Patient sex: M
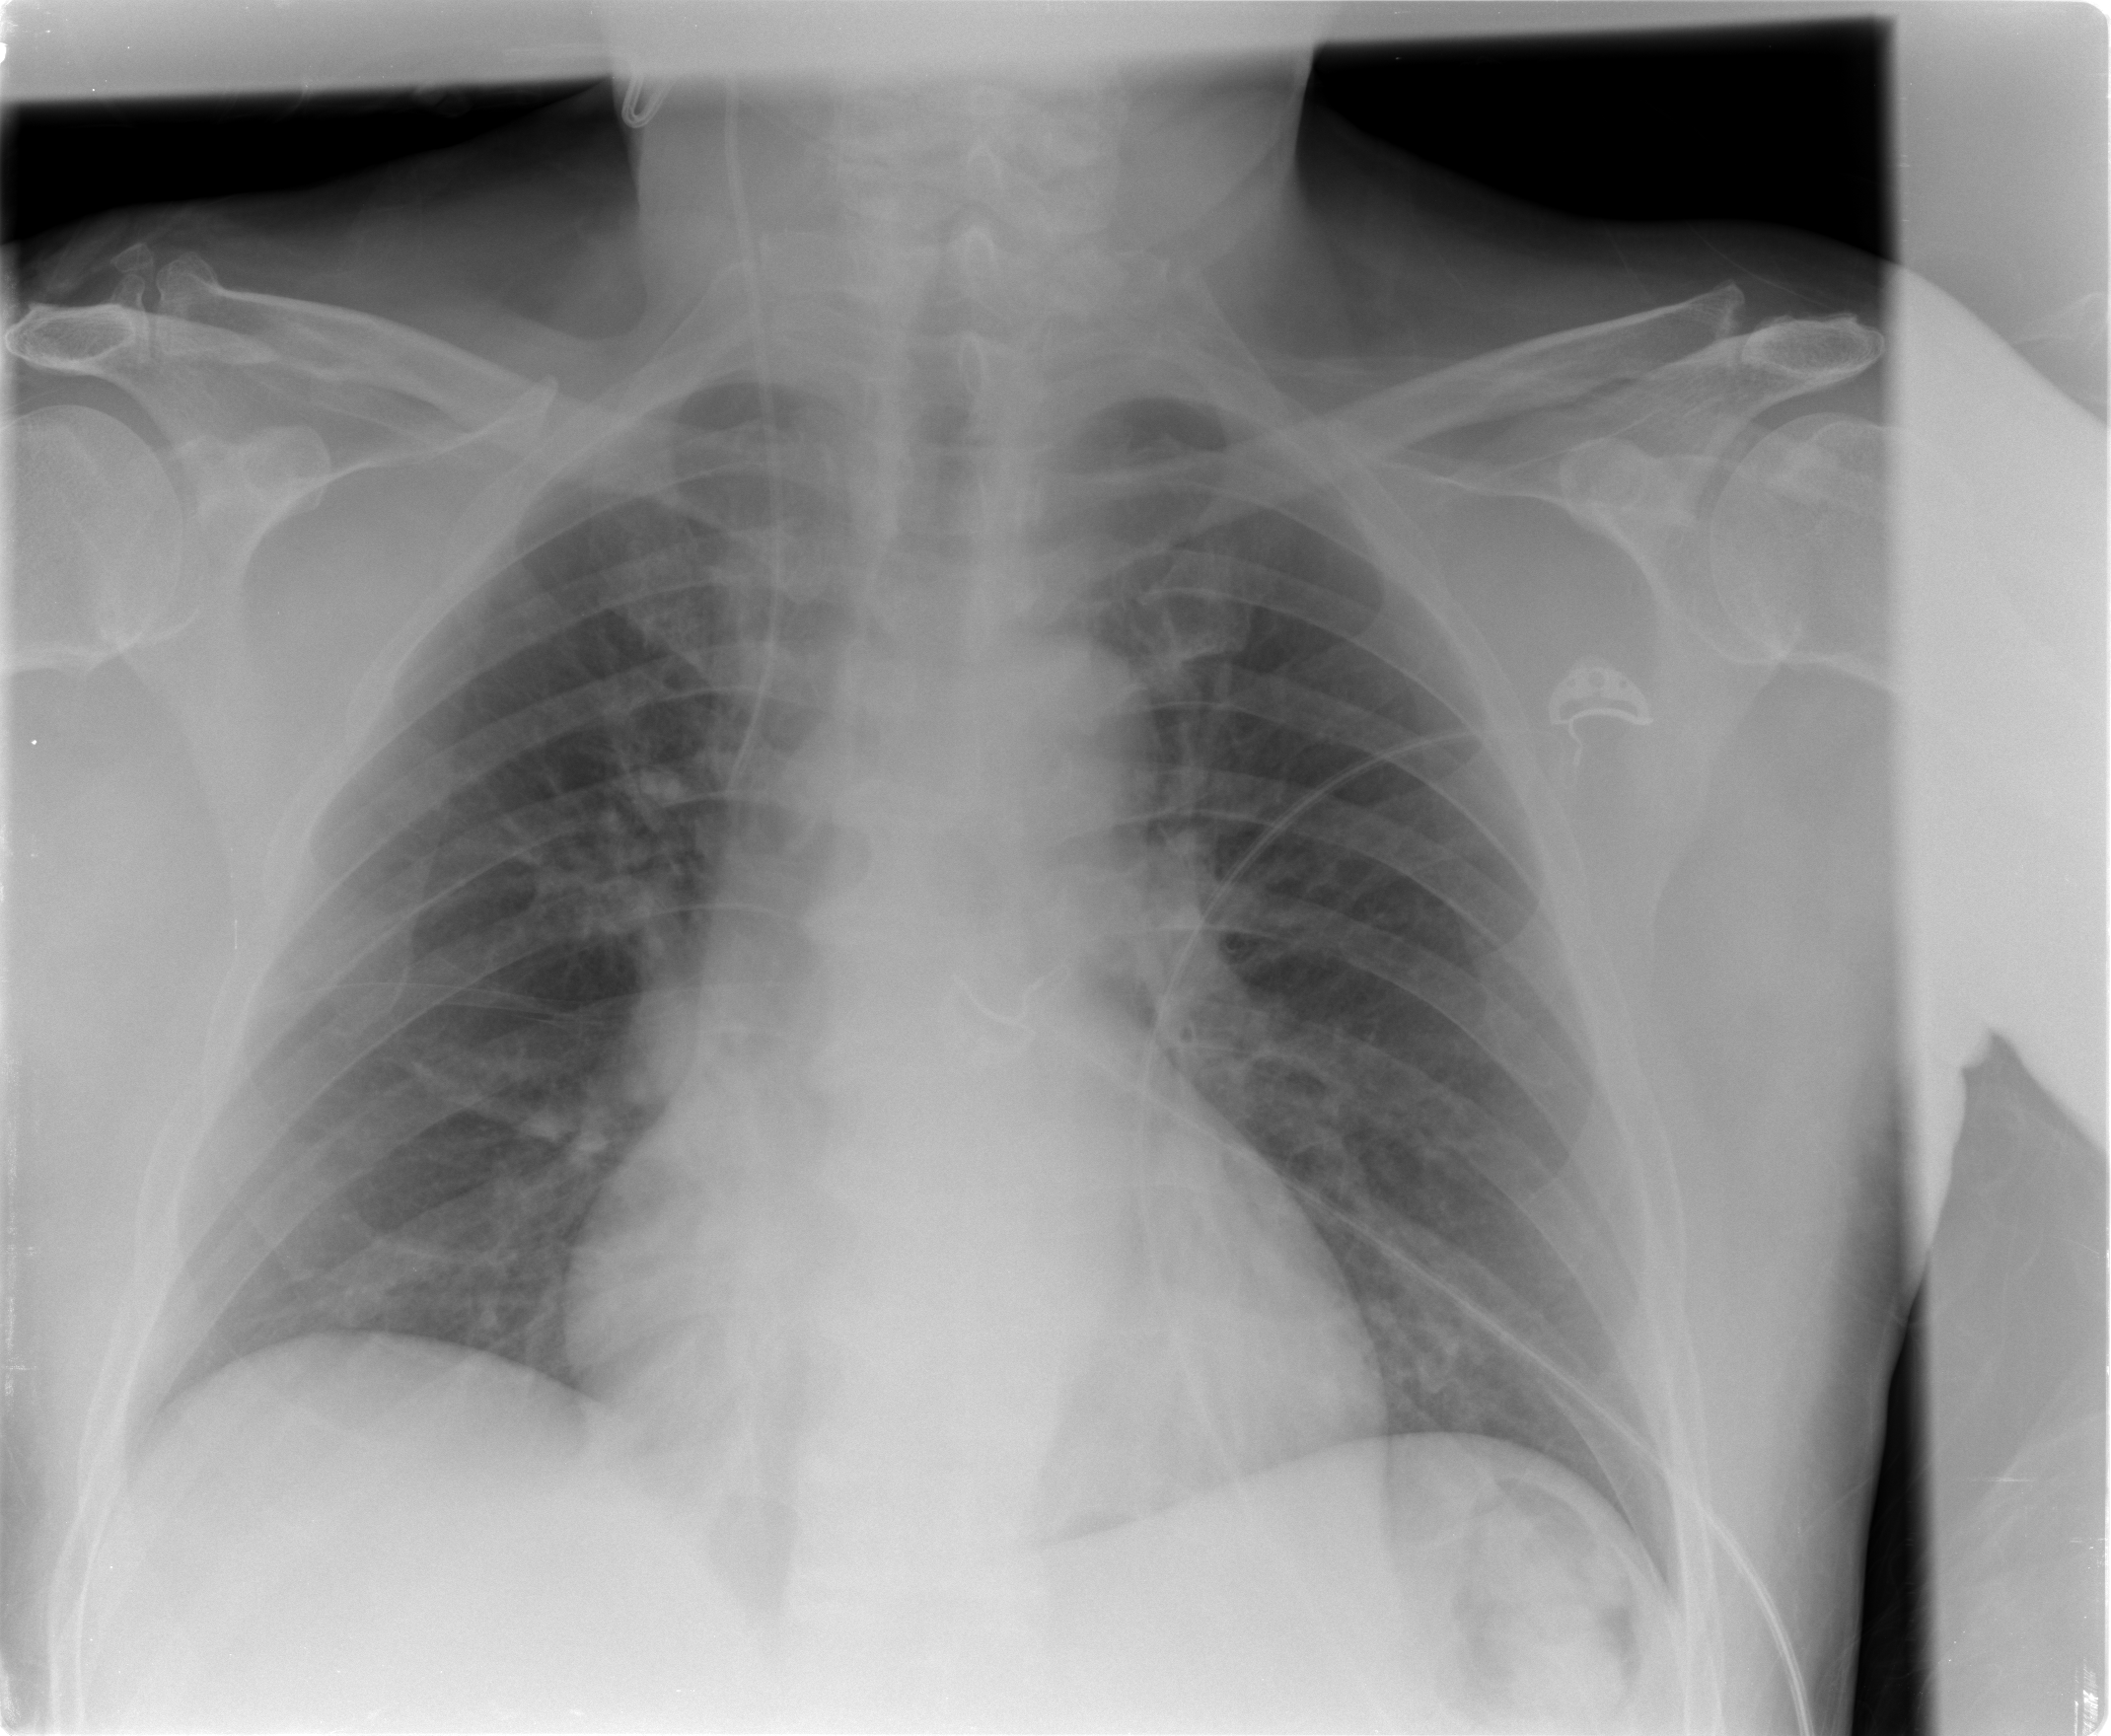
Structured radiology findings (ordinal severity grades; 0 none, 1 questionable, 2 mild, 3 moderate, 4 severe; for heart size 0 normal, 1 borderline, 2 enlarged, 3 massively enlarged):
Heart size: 0
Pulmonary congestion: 0
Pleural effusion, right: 0
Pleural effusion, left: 0
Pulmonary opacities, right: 0
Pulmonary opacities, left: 2
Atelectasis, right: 1
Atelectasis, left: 2